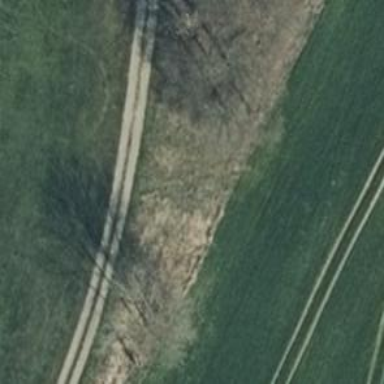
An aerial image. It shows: Gravel track with grade 3 tracktype.